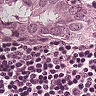
Metastatic tissue present: yes